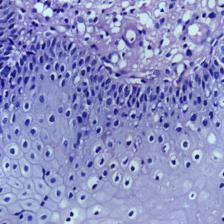
Diagnosis: Normal